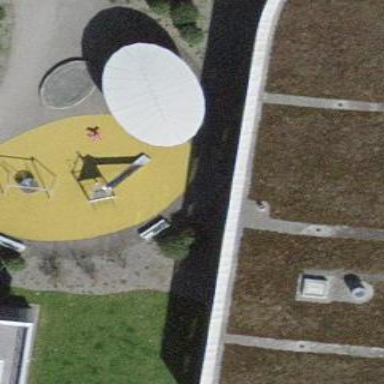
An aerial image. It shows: Playground area for leisure land.